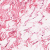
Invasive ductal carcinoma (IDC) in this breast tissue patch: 0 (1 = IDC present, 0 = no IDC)